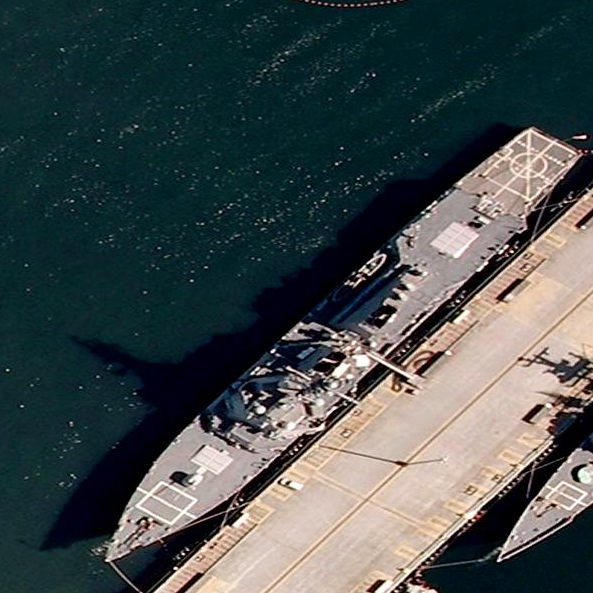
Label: Arleigh_Burke-class_destroyer